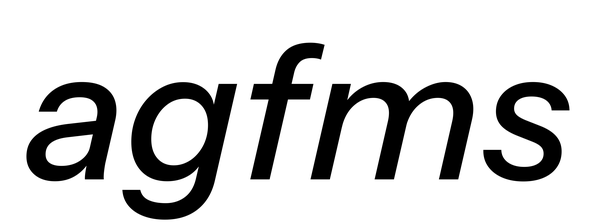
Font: InstrumentSans-Italic_Medium_Italic